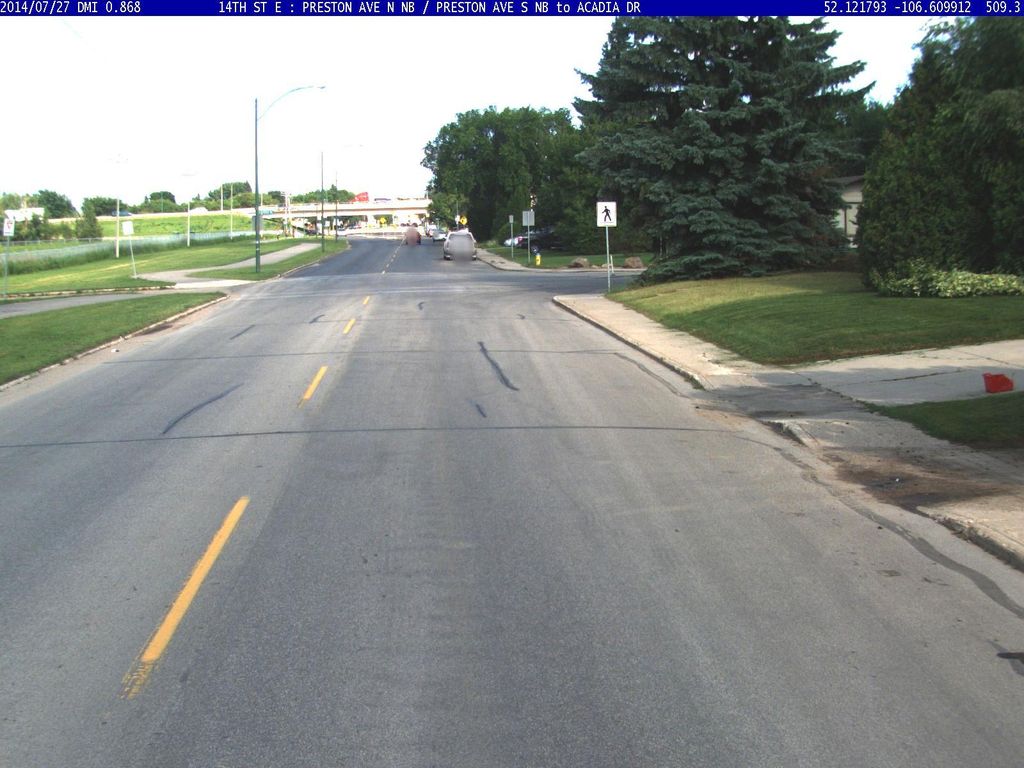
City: saskatoon